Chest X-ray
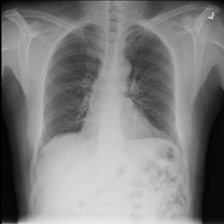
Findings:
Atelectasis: negative
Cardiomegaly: negative
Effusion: negative
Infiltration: negative
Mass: negative
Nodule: negative
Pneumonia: negative
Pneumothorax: negative
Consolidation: negative
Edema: negative
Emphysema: negative
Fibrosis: negative
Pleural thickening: negative
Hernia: negative